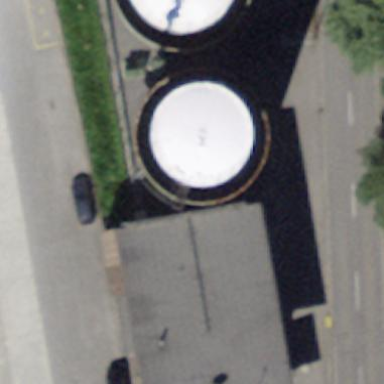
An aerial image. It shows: Industrial building housing storage tank.